Question: I am trying to use R to create a barchart to compare the frequency of a category to that of the entire dataset. I created some mock data which is similar to the real one and my expected output. My mock data includes three fruits (apple, orange, banana) with the equivalent eating frequency (1-2 times, 3-4 times, > 4 times).
Mock data:
'''
ID Fruit frequency
1 apple 1-2 times
2 apple 3-4 times
3 apple 1-2 times
4 apple 3-4 times
5 apple 1-2 times
6 apple > 4 times
7 orange 3-4 times
8 orange 3-4 times
9 orange 1-2 times
10 orange 1-2 times
11 orange 1-2 times
12 banana 1-2 times
13 banana 3-4 times
14 banana > 4 times
15 banana > 4 times
16 banana 1-2 times
17 banana 3-4 times
18 banana > 4 times
19 banana 1-2 times
'''
The expected output is a bar chart with 3 groups of eating frequency (1-2 times, 3-4 times, > 4 times). With each of these groups, there will be two columns, one column represent "apple", the other column represent "the entire dataset".
I could create the frequency barchart for the each category (like apple) but don't know how to add the entire dataset data for comparison.
Any suggestion which codes to use or which approach to take (subset "apple" maybe?) will be much appreciated!

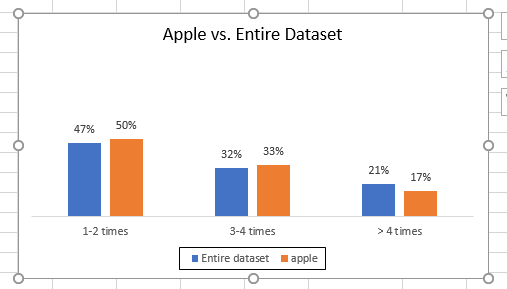
Answer: First I calculated both percentage (i.e. within fruits and in total) and then converted data into plot friendly format.
'''
library(ggplot2)
library(dplyr)
library(tidyr)
df %>%
group_by(fruit) %>%
mutate(countF = n()) %>%
group_by(freq, add=T) %>%
#frequency percentage within fruit
mutate(freq_perc_within_fruit = round(n()/countF * 100)) %>%
group_by(freq) %>%
#frequency percentage in total
mutate(freq_perc_in_total = round(n()/nrow(.) * 100)) %>%
select(fruit, freq, freq_perc_within_fruit, freq_perc_in_total) %>%
gather(Percentage, value, -fruit, - freq) %>%
#plot
ggplot(aes(x = freq, y=value, fill=Percentage)) +
geom_bar(position = "dodge", stat = "identity") +
facet_grid(fruit ~ .) +
geom_text(aes(label = paste0(value, "%")), position=position_dodge(.9), vjust=0)
'''
<URL>
'''
df<- structure(list(ID = 1:19, fruit = c("apple", "apple", "apple",
"apple", "apple", "apple", "orange", "orange", "orange", "orange",
"orange", "banana", "banana", "banana", "banana", "banana", "banana",
"banana", "banana"), freq = c("1-2 times", "3-4 times", "1-2 times",
"3-4 times", "1-2 times", "> 4 times", "3-4 times", "3-4 times",
"1-2 times", "1-2 times", "1-2 times", "1-2 times", "3-4 times",
"> 4 times", "> 4 times", "1-2 times", "3-4 times", "> 4 times",
"1-2 times")), .Names = c("ID", "fruit", "freq"), class = "data.frame", row.names = c(NA,
-19L))
'''